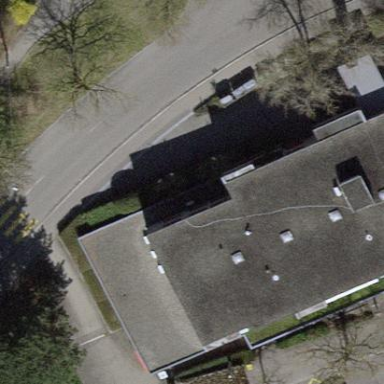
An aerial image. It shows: Retail building.